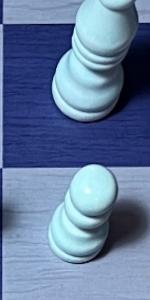
Label: Pawn_White